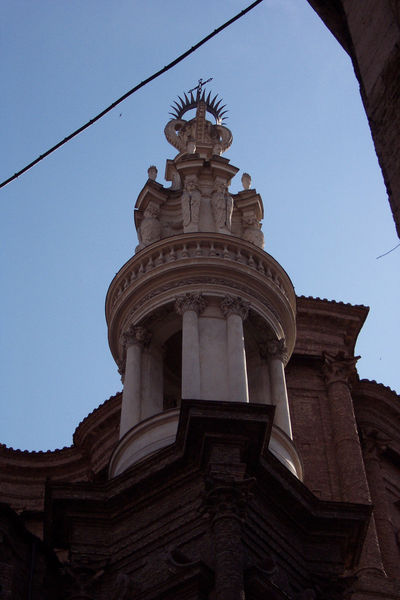
Titel: S. Andrea delle Fratte, Rom
Standort: Rom, S. Andrea della Fratte (EU - I - Latium)
Schlagwörter: blau, himmel, schatten, ausschnitt, braun, fenster, marmor, säule, säulen, weiss, dach, gebäude, ornament, architektur, barock, stein, kirche, gold, krone, dachziegel, kreis, rund, turm, engel, vase, balkon, fassade, mauer, ziegel, figuren, detail, ornamente, geländer, granit, hoch, foto, fotografie, erker, kreuz, palast, strahlen, kabel, kapitell, fries, zacken, sims, simse, kapelle, kapitel, sälen, stacheln, kreisrund, jimmel, stachelig, j, 4engel